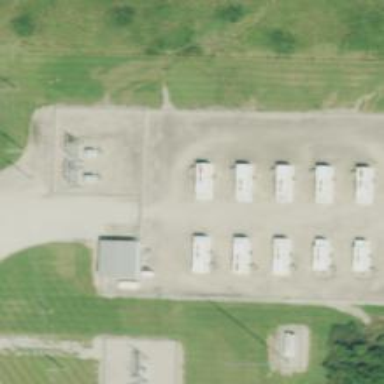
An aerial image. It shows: Generator is pictured.